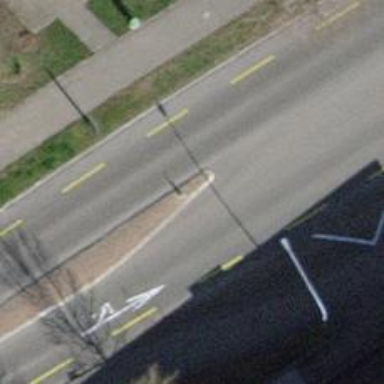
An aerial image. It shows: Tertiary road with asphalt surface and designated cycle lane.